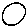
Label: circle